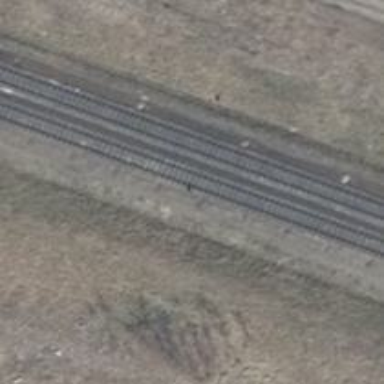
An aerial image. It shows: Railway signal.